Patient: sex F, age 33
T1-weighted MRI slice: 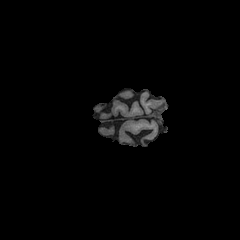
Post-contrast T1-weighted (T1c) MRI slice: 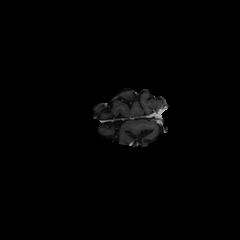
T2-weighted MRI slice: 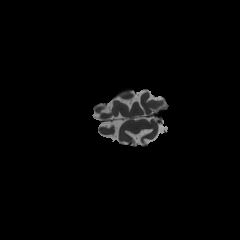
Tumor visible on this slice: no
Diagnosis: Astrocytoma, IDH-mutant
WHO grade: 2